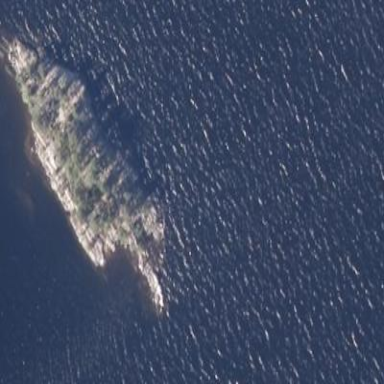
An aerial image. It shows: Islet.